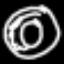
Label: donut